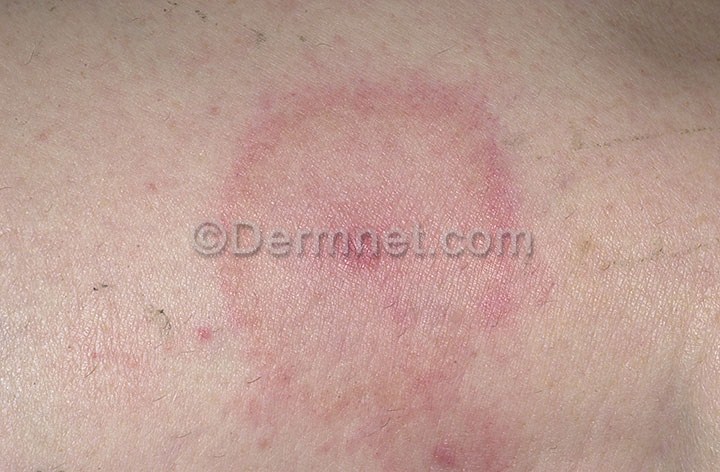
Disease: Scabies Lyme Disease and other Infestations and Bites